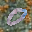
Label: 0